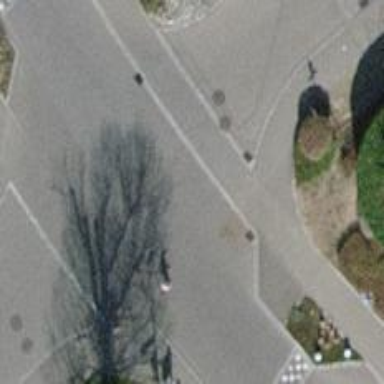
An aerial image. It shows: Traffic calming table.